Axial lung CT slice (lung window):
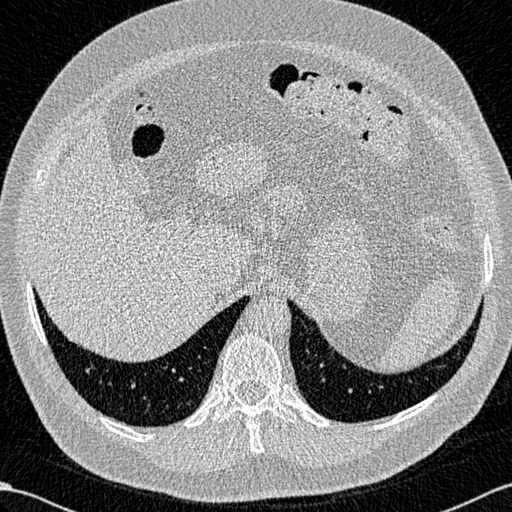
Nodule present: no